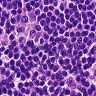
Metastatic tissue present: no